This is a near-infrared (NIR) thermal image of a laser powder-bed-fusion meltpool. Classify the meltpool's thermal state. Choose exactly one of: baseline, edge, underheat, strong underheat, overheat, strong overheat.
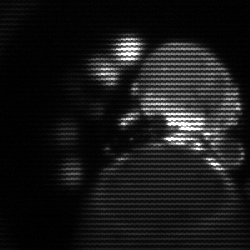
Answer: edge